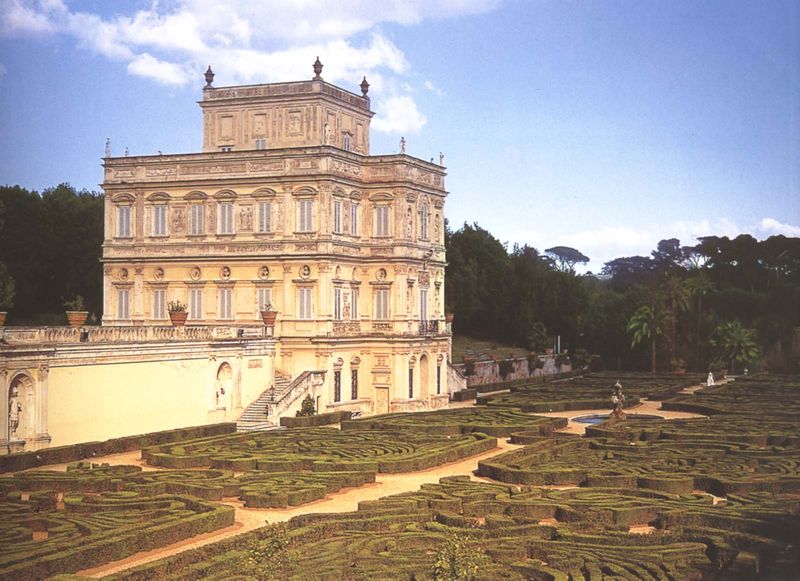
Titel: Rom, Villa Doria Pamphili mit Gartenanlage
Künstler: Alessandro Algardi
Standort: Rom, Villa Doria Pamphili (EU - I - Latium)
Schlagwörter: baum, blau, himmel, wasser, wolken, bäume, grün, fenster, frankreich, terasse, tür, gebäude, haus, park, parkanlage, schloss, wolke, beige, ornament, wand, architektur, barock, bild, sonne, wege, reich, pflanzen, renaissance, wald, brunnen, garten, vase, sommer, bogen, mauer, figuren, treppe, treppen, vasen, stufen, foto, fotografie, blumentöpfe, nische, burg, palast, symmetrisch, halbrund, gesims, anwesen, palmen, fontäne, pavillon, pavillion, wohnen, labyrinth, gänge, buchsbaum, bux, hecken, tontöpfe, schlossgarten, irrgarten, akkurat